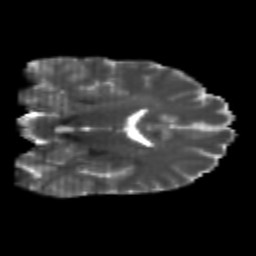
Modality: T2w
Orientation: coronal
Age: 24
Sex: male
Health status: healthy
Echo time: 0.074 s